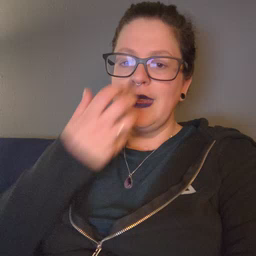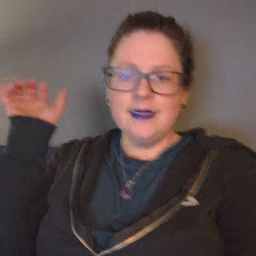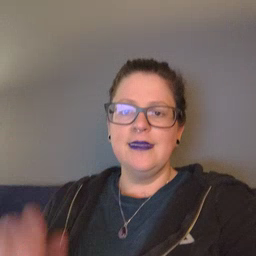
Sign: hot